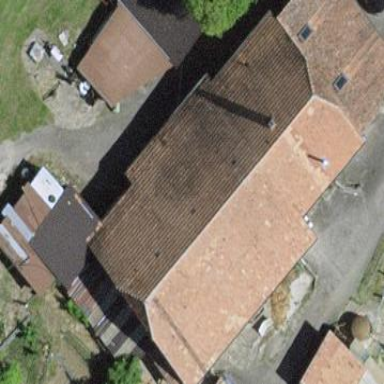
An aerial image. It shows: Farm building.